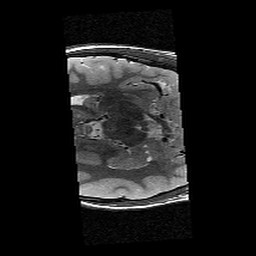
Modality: T2w
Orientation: axial
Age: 12
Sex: female
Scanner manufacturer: siemens
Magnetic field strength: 3 T
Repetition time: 9.23 s
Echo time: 0.067 s